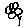
Label: flower